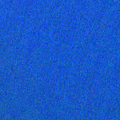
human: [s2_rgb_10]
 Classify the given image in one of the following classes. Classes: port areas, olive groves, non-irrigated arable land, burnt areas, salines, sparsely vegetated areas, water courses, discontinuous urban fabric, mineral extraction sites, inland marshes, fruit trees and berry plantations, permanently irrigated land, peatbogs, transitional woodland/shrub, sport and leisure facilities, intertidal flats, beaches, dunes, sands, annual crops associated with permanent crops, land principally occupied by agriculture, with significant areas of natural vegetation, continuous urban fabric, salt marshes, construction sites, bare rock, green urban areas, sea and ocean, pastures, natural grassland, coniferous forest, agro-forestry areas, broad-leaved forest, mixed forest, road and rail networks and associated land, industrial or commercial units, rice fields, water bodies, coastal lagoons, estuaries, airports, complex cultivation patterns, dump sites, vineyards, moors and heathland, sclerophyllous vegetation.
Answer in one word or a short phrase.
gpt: sea and ocean